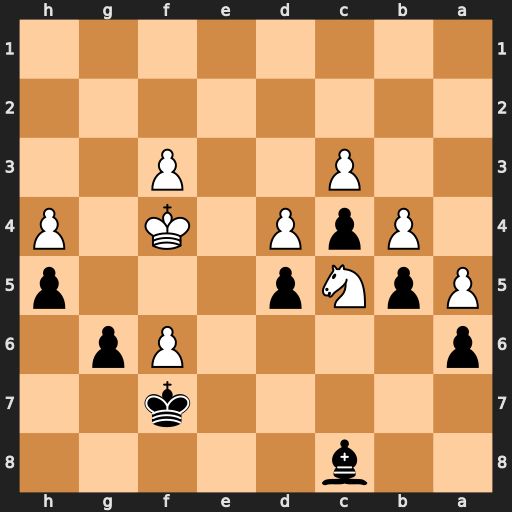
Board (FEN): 2b5/5k2/p4Pp1/PpNp3p/1PpP1K1P/2P2P2/8/8
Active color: b
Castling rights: -
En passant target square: -
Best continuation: Kxf6 Kg3 g5 f4 gxh4+